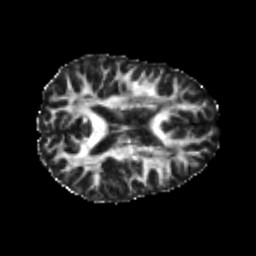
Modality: FA
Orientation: axial
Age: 23
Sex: female
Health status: healthy
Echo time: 0.074 s